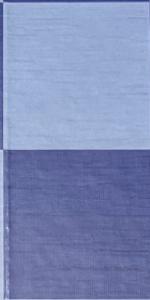
Label: Empty